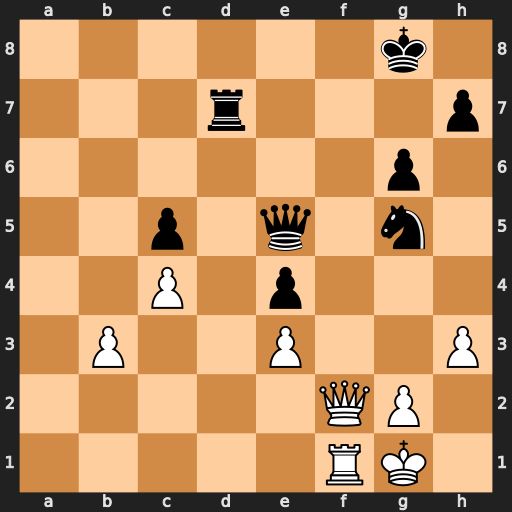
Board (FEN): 6k1/3r3p/6p1/2p1q1n1/2P1p3/1P2P2P/5QP1/5RK1
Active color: w
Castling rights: -
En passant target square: -
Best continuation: Qf8#